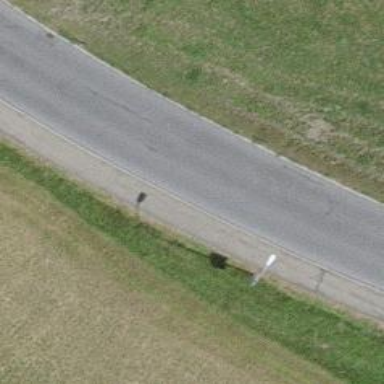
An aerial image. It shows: Tertiary road with asphalt surface.